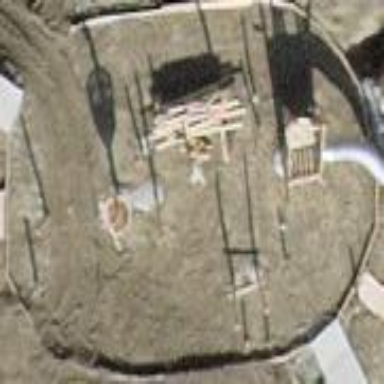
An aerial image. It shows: Playground area with woodchips surface.